Interaction volume radius: 5 \u00c5
Interaction volume height: 30 \u00c5
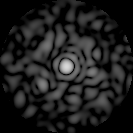
Disorder parameter: 0.7901